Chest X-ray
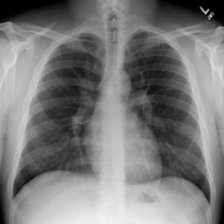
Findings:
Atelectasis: negative
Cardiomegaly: negative
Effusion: negative
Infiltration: negative
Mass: negative
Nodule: negative
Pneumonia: negative
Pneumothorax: negative
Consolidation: negative
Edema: negative
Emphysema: negative
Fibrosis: negative
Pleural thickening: negative
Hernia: negative